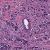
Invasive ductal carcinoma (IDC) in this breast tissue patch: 1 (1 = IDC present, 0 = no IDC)